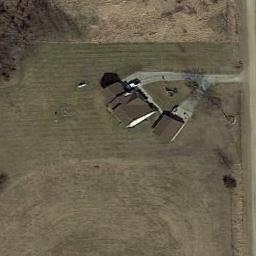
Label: sparse_residential